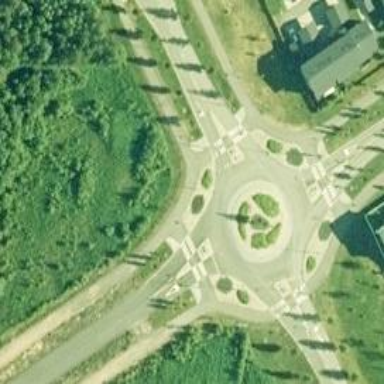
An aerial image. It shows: Marked crossing on the road.